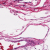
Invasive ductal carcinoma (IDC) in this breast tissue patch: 0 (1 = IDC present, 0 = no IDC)